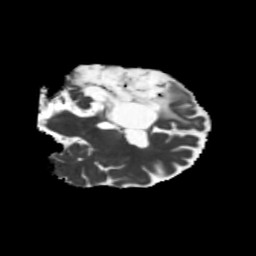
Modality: MD
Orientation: coronal
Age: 48
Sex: male
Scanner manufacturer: siemens
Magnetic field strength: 3 T
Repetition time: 5.25 s
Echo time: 0.08 s